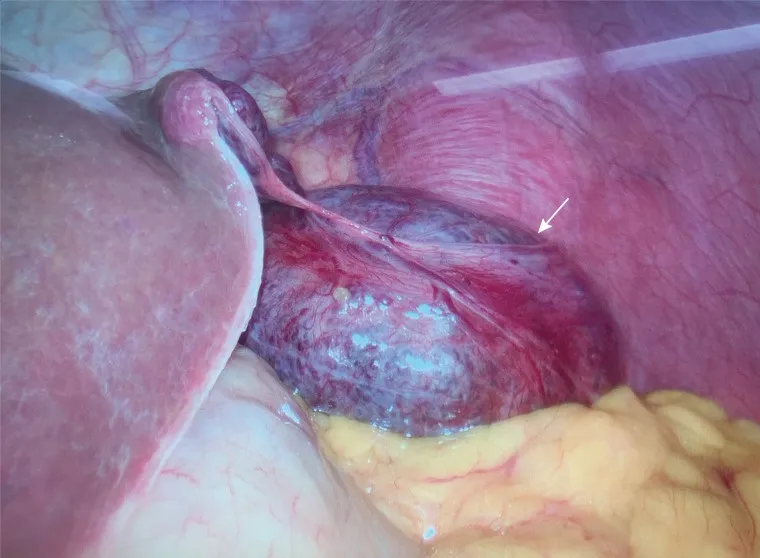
Intraoperative photograph.
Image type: medical_photograph (other_medical_photograph)